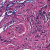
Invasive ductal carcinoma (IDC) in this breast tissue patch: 0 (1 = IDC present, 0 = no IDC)